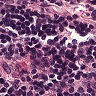
Metastatic tissue present: no